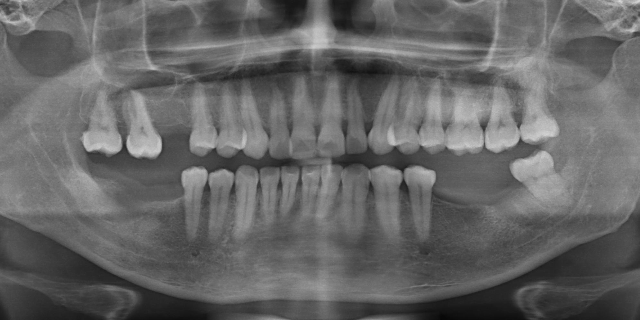
adult